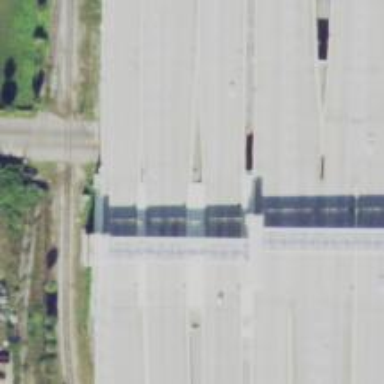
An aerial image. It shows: Toll gantry on the road.